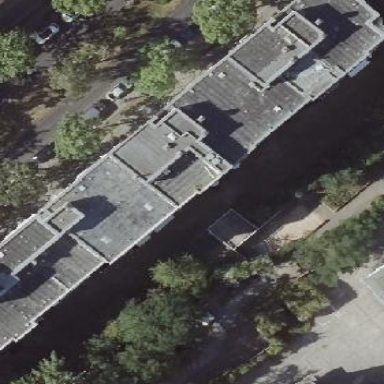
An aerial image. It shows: Flat-roofed apartment building.